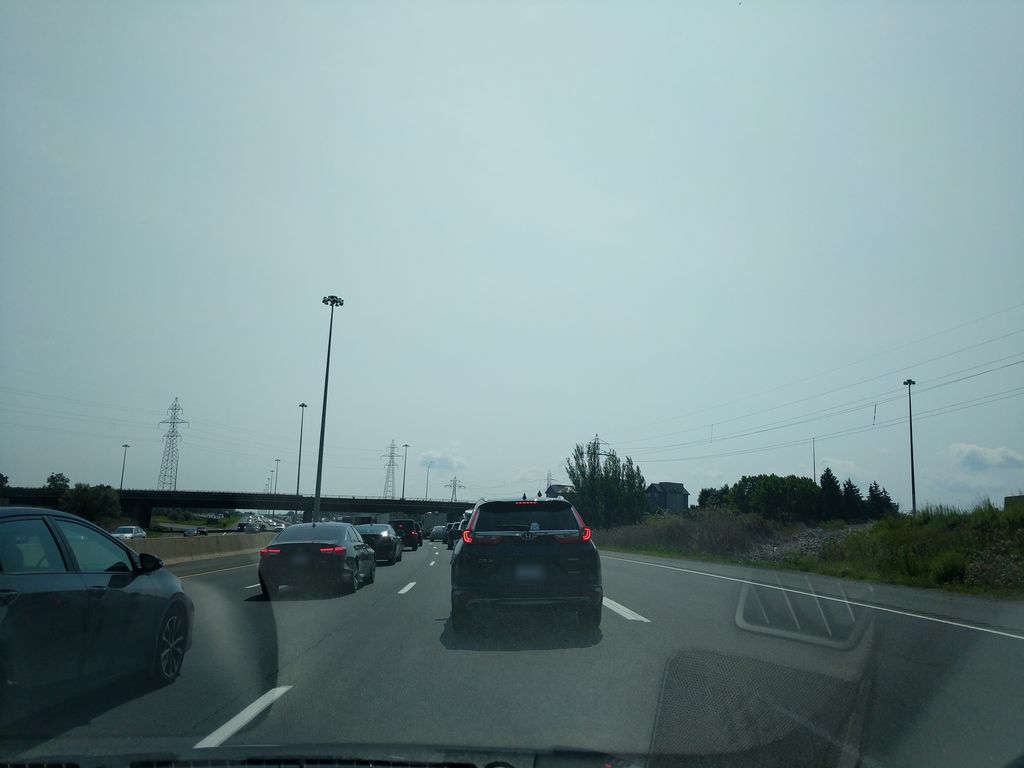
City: hamilton